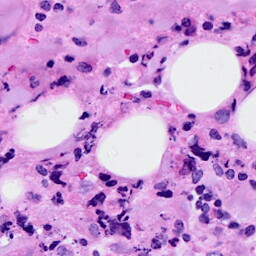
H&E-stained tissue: Breast